Question: I am trying to run Storybook 3.4.6 with Typescript. Currently I am trying to make it work using 'ts-loader'. Whenever I try running 'yarn storybook', i get the error:
'''
Module build failed: TypeError: Cannot read property 'afterCompile'
of undefined at successfulTypeScriptInstance
'''
### Some info on my setup:
'''
...
function loadStories() {
const req = require.context('../src', true, /^.*\.stories\.tsx$/)
req.keys().forEach(filename => req(filename))
}
...
'''
'''
const path = require("path");
const TSDocgenPlugin = require("react-docgen-typescript-webpack-plugin");
module.exports = (baseConfig, env, config) => {
config.module.rules.push({
test: /\.(ts|tsx)$/,
loader: require.resolve("ts-loader")
});
config.plugins.push(new TSDocgenPlugin()); // optional
config.resolve.extensions.push(".ts", ".tsx");
return config;
};
'''
'''
+-- .storybook
+-- src
+-- components
+-- Button
+-- Button.tsx
+-- Button.stories.tsx
'''
'''
"@storybook/addon-actions": "^3.4.6",
"@storybook/addon-info": "^3.4.6",
"@storybook/addon-links": "^3.4.6",
"@storybook/react": "^3.4.6",
"react-docgen-typescript-webpack-plugin": "^1.1.0",
"ts-loader": "^4.0.0",
"tslint": "^5.9.1",
"typescript": "^2.9.1",
"webpack": "^4.11.1",
"webpack-cli": "^2.1.3"
'''
Screenshot:

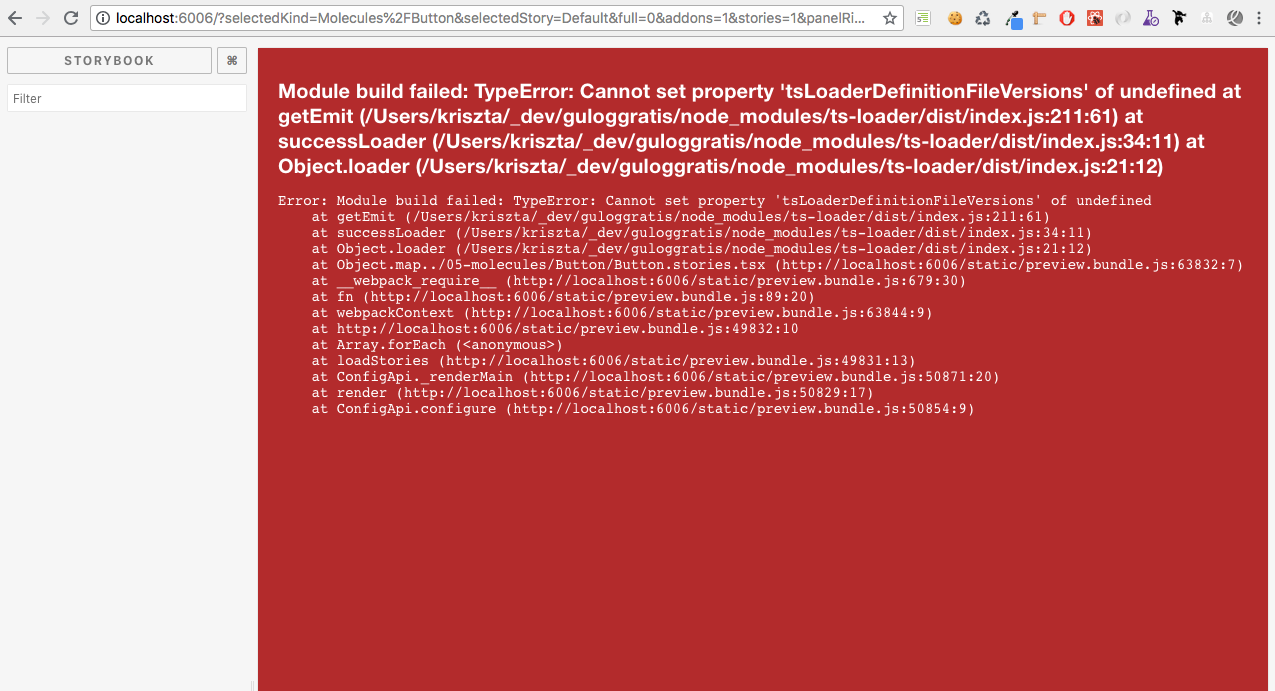
Answer: It turns out Storybook v3.4.6. only supports Webpack 3. So, to be able to use Webpack 4, i upgraded Storybook to v4 (alpha), and that solved my issue.
'''
"@storybook/addon-actions": "^3.4.6",
"@storybook/addon-info": "^3.4.6",
"@storybook/addon-links": "^3.4.6",
"@storybook/addons": "^3.4.6",
"@storybook/react": "4.0.0-alpha.8",
"ts-loader": "^4.3.1",
"tslint": "^5.9.1",
"typescript": "^2.9.1",
"webpack": "^4.11.1",
"webpack-cli": "^2.1.3"
'''